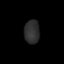
Tissue: prostate
Cell type: Epithelial cells
Senescence score: 0.3405
Nuclear area (px): 356
Mean DAPI intensity: 46.028